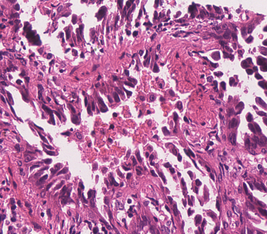
Tumor epithelial tissue: yes
Tumor-associated stroma tissue: yes
Normal tissue: no